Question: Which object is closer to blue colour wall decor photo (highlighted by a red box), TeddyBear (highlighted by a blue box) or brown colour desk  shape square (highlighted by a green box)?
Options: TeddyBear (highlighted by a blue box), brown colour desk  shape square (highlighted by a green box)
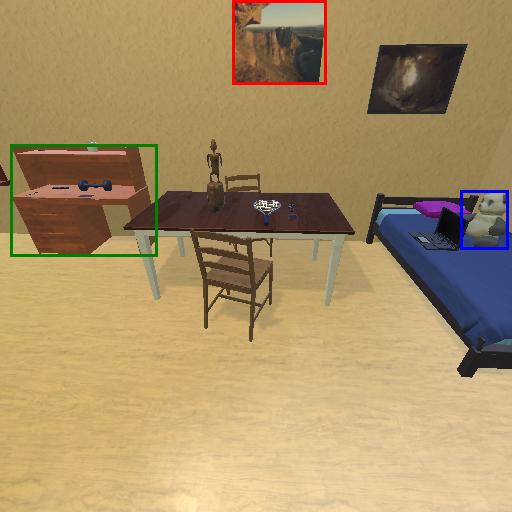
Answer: TeddyBear (highlighted by a blue box)